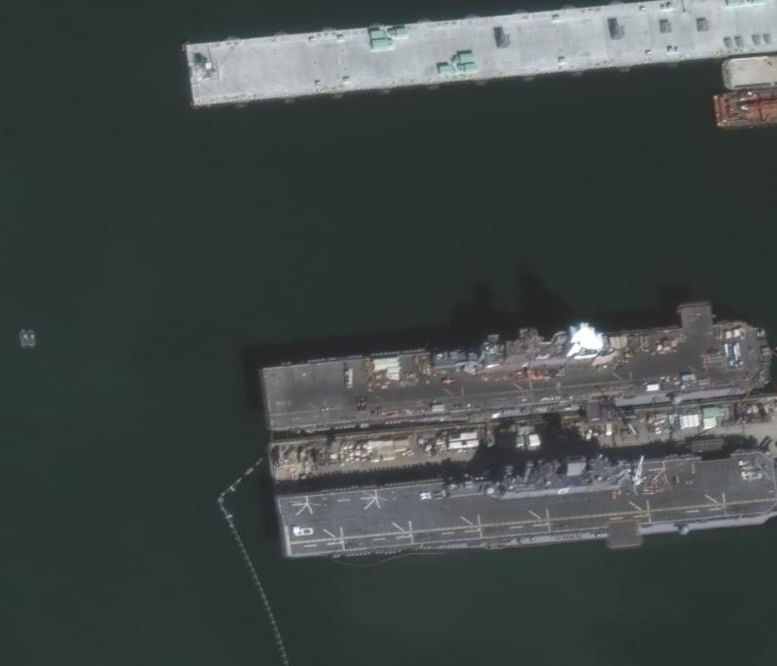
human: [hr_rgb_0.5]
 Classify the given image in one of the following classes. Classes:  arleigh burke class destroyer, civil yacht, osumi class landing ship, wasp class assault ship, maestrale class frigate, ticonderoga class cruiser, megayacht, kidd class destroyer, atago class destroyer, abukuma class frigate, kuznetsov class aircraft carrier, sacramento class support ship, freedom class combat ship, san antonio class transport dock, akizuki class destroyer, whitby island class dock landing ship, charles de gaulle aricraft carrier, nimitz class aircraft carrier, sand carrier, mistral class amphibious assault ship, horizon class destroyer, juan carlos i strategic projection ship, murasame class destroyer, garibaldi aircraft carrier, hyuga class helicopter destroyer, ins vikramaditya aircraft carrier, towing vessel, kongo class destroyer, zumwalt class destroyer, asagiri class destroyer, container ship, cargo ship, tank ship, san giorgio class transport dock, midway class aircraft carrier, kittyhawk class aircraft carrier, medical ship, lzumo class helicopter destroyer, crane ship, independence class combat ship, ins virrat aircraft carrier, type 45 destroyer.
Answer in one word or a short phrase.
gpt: Wasp class assault ship